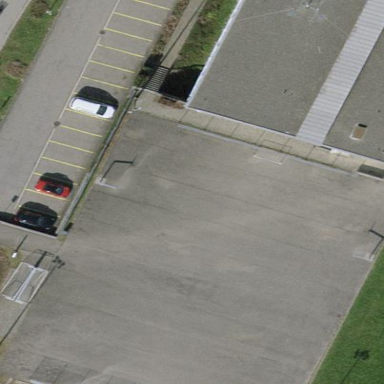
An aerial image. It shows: Asphalt pitch designated for leisure land activities.